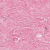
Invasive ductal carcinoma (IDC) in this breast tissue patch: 0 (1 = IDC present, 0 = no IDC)